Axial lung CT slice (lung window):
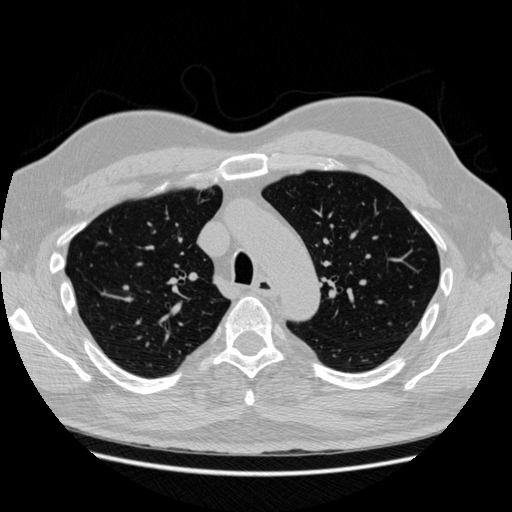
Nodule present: no